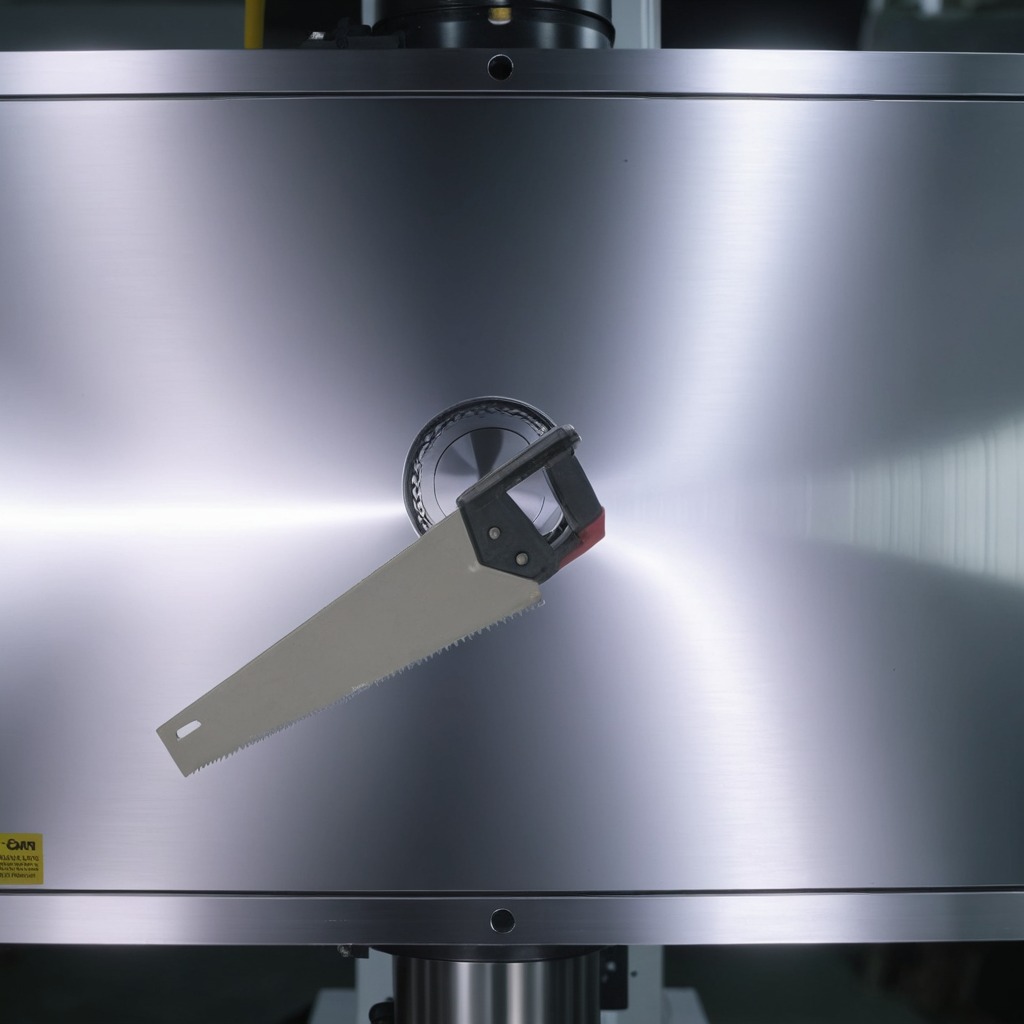
A metal saw is lying on a metal table in a machine shop under fluorescent lights.